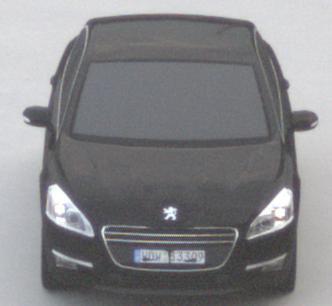
Make: Peugeot
Model: 508 120 VTi
Detailed model: 508 (I) Limousine
Model produced from: 2011/03
Model produced until: 2014/05
Doors: 4
Color: black
Road condition: dry road
Daytime: morning or afternoon
Contrast: low contrast